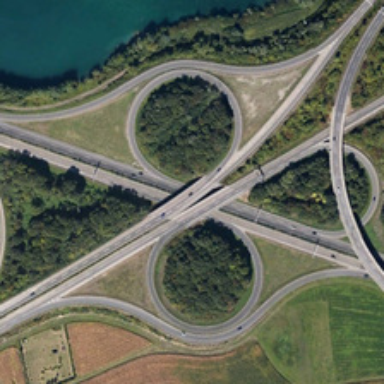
A viaduct shaped three circles with green trees is near a river .